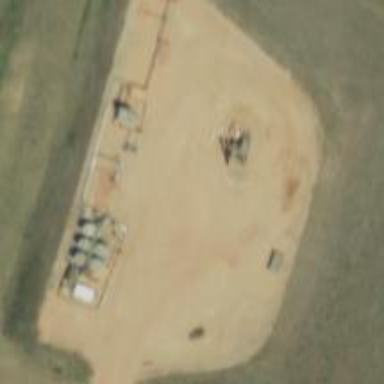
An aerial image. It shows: Petroleum well that is man-made.